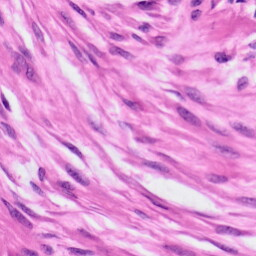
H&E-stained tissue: Ovarian